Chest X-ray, PA view. Patient: 25 years old, sex F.
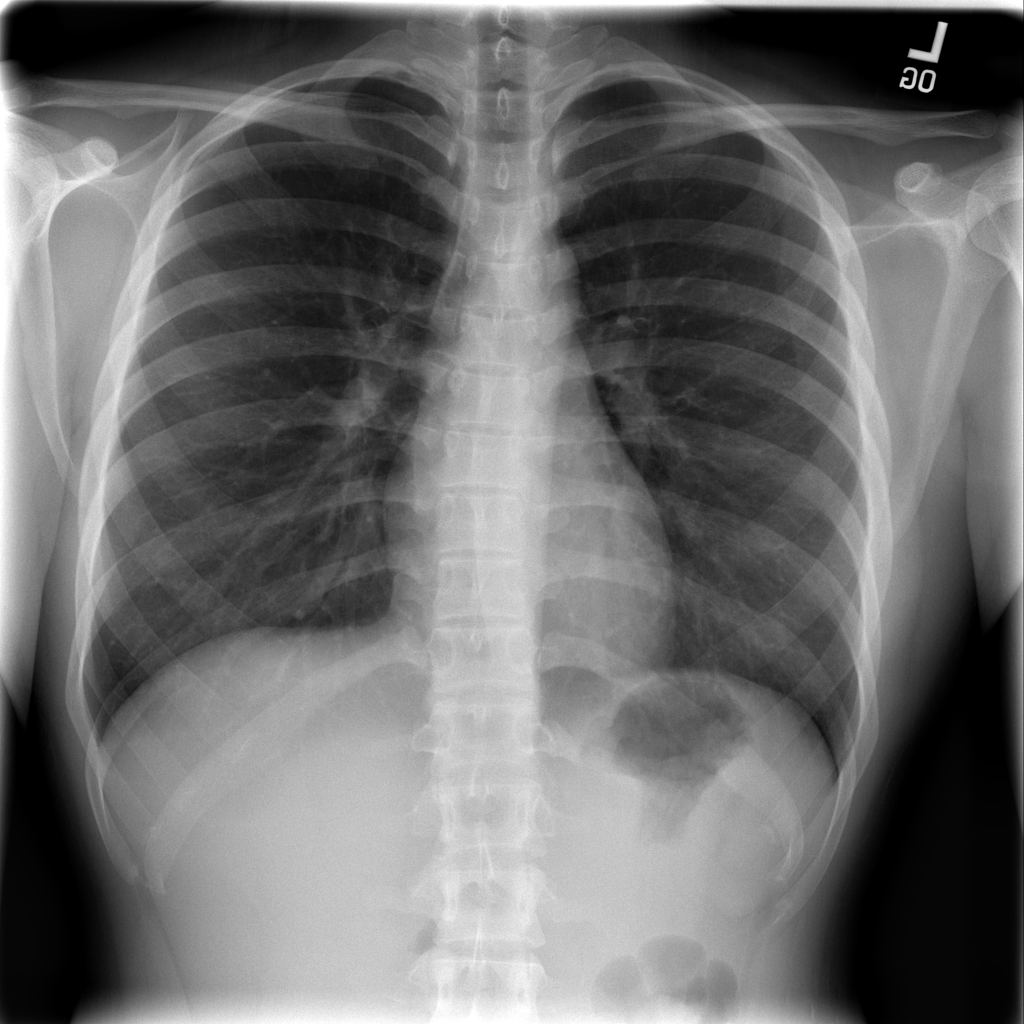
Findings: No Finding